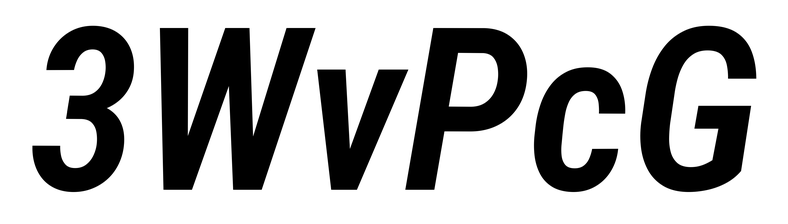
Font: Roboto-Italic_Condensed_SemiBold_Italic